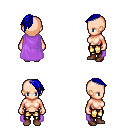
a pixel art fantasy rpg character, female body template, human, light skin, lavender cape, gold greaves, blue long mohawk hairstyle, brown shoes, four views (front, back, left, right), 2x2 character sprite sheet, small pixel art, hard edges, no anti-aliasing